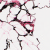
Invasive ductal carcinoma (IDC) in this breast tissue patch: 0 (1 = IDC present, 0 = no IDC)